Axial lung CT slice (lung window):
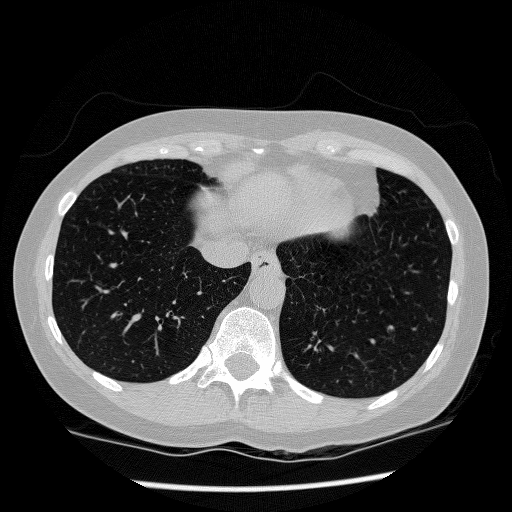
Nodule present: no